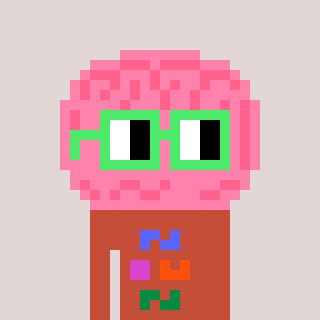
a pixel art character with square light green glasses, a brain-shaped head and a rust-colored body on a warm background